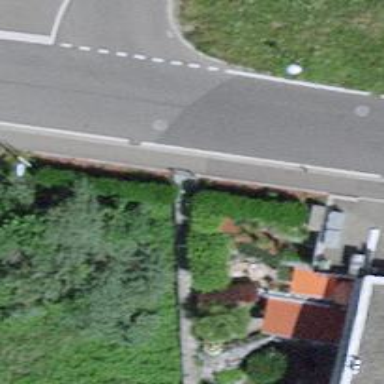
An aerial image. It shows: Hedge acting as barrier.